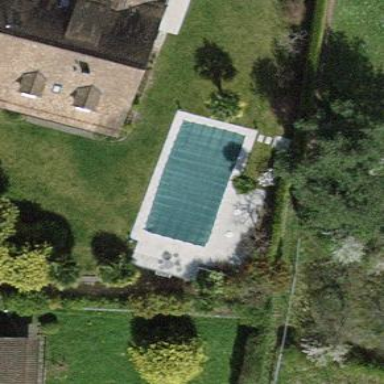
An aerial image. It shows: Swimming pool located in leisure land.